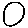
Label: circle